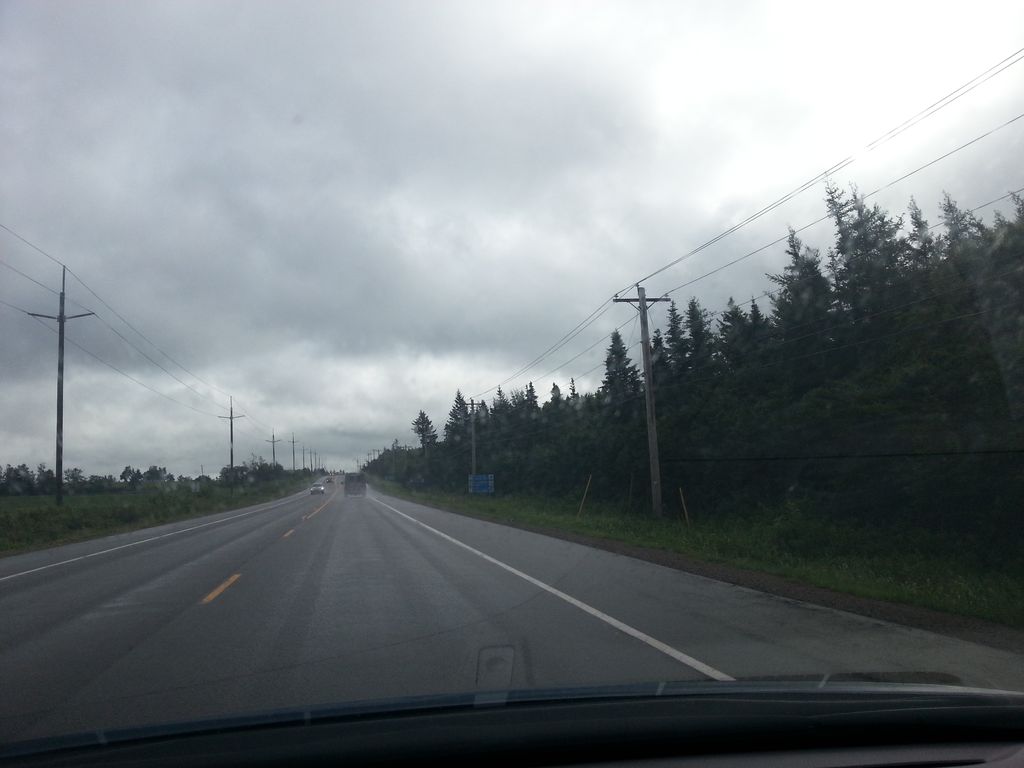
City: charlottetown